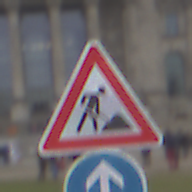
Verkehrszeichen: Arbeitsstelle
Zusatzzeichen unten: VorgeschriebeneFahrtrichtungGeradeaus
Umgebung: Outdoor, Suburban
Tageszeit: Midday
Wetter: Overcast
Licht: Natural
Jahreszeit: NotSpecified
Kontrast: LowContrast